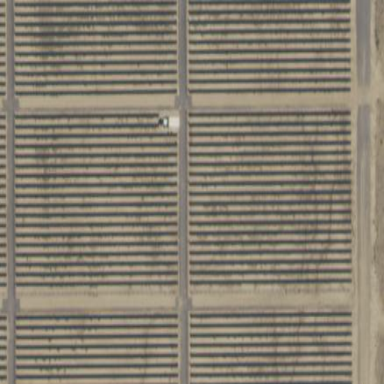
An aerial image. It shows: Solar generator utilizing photovoltaic panels.